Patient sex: M
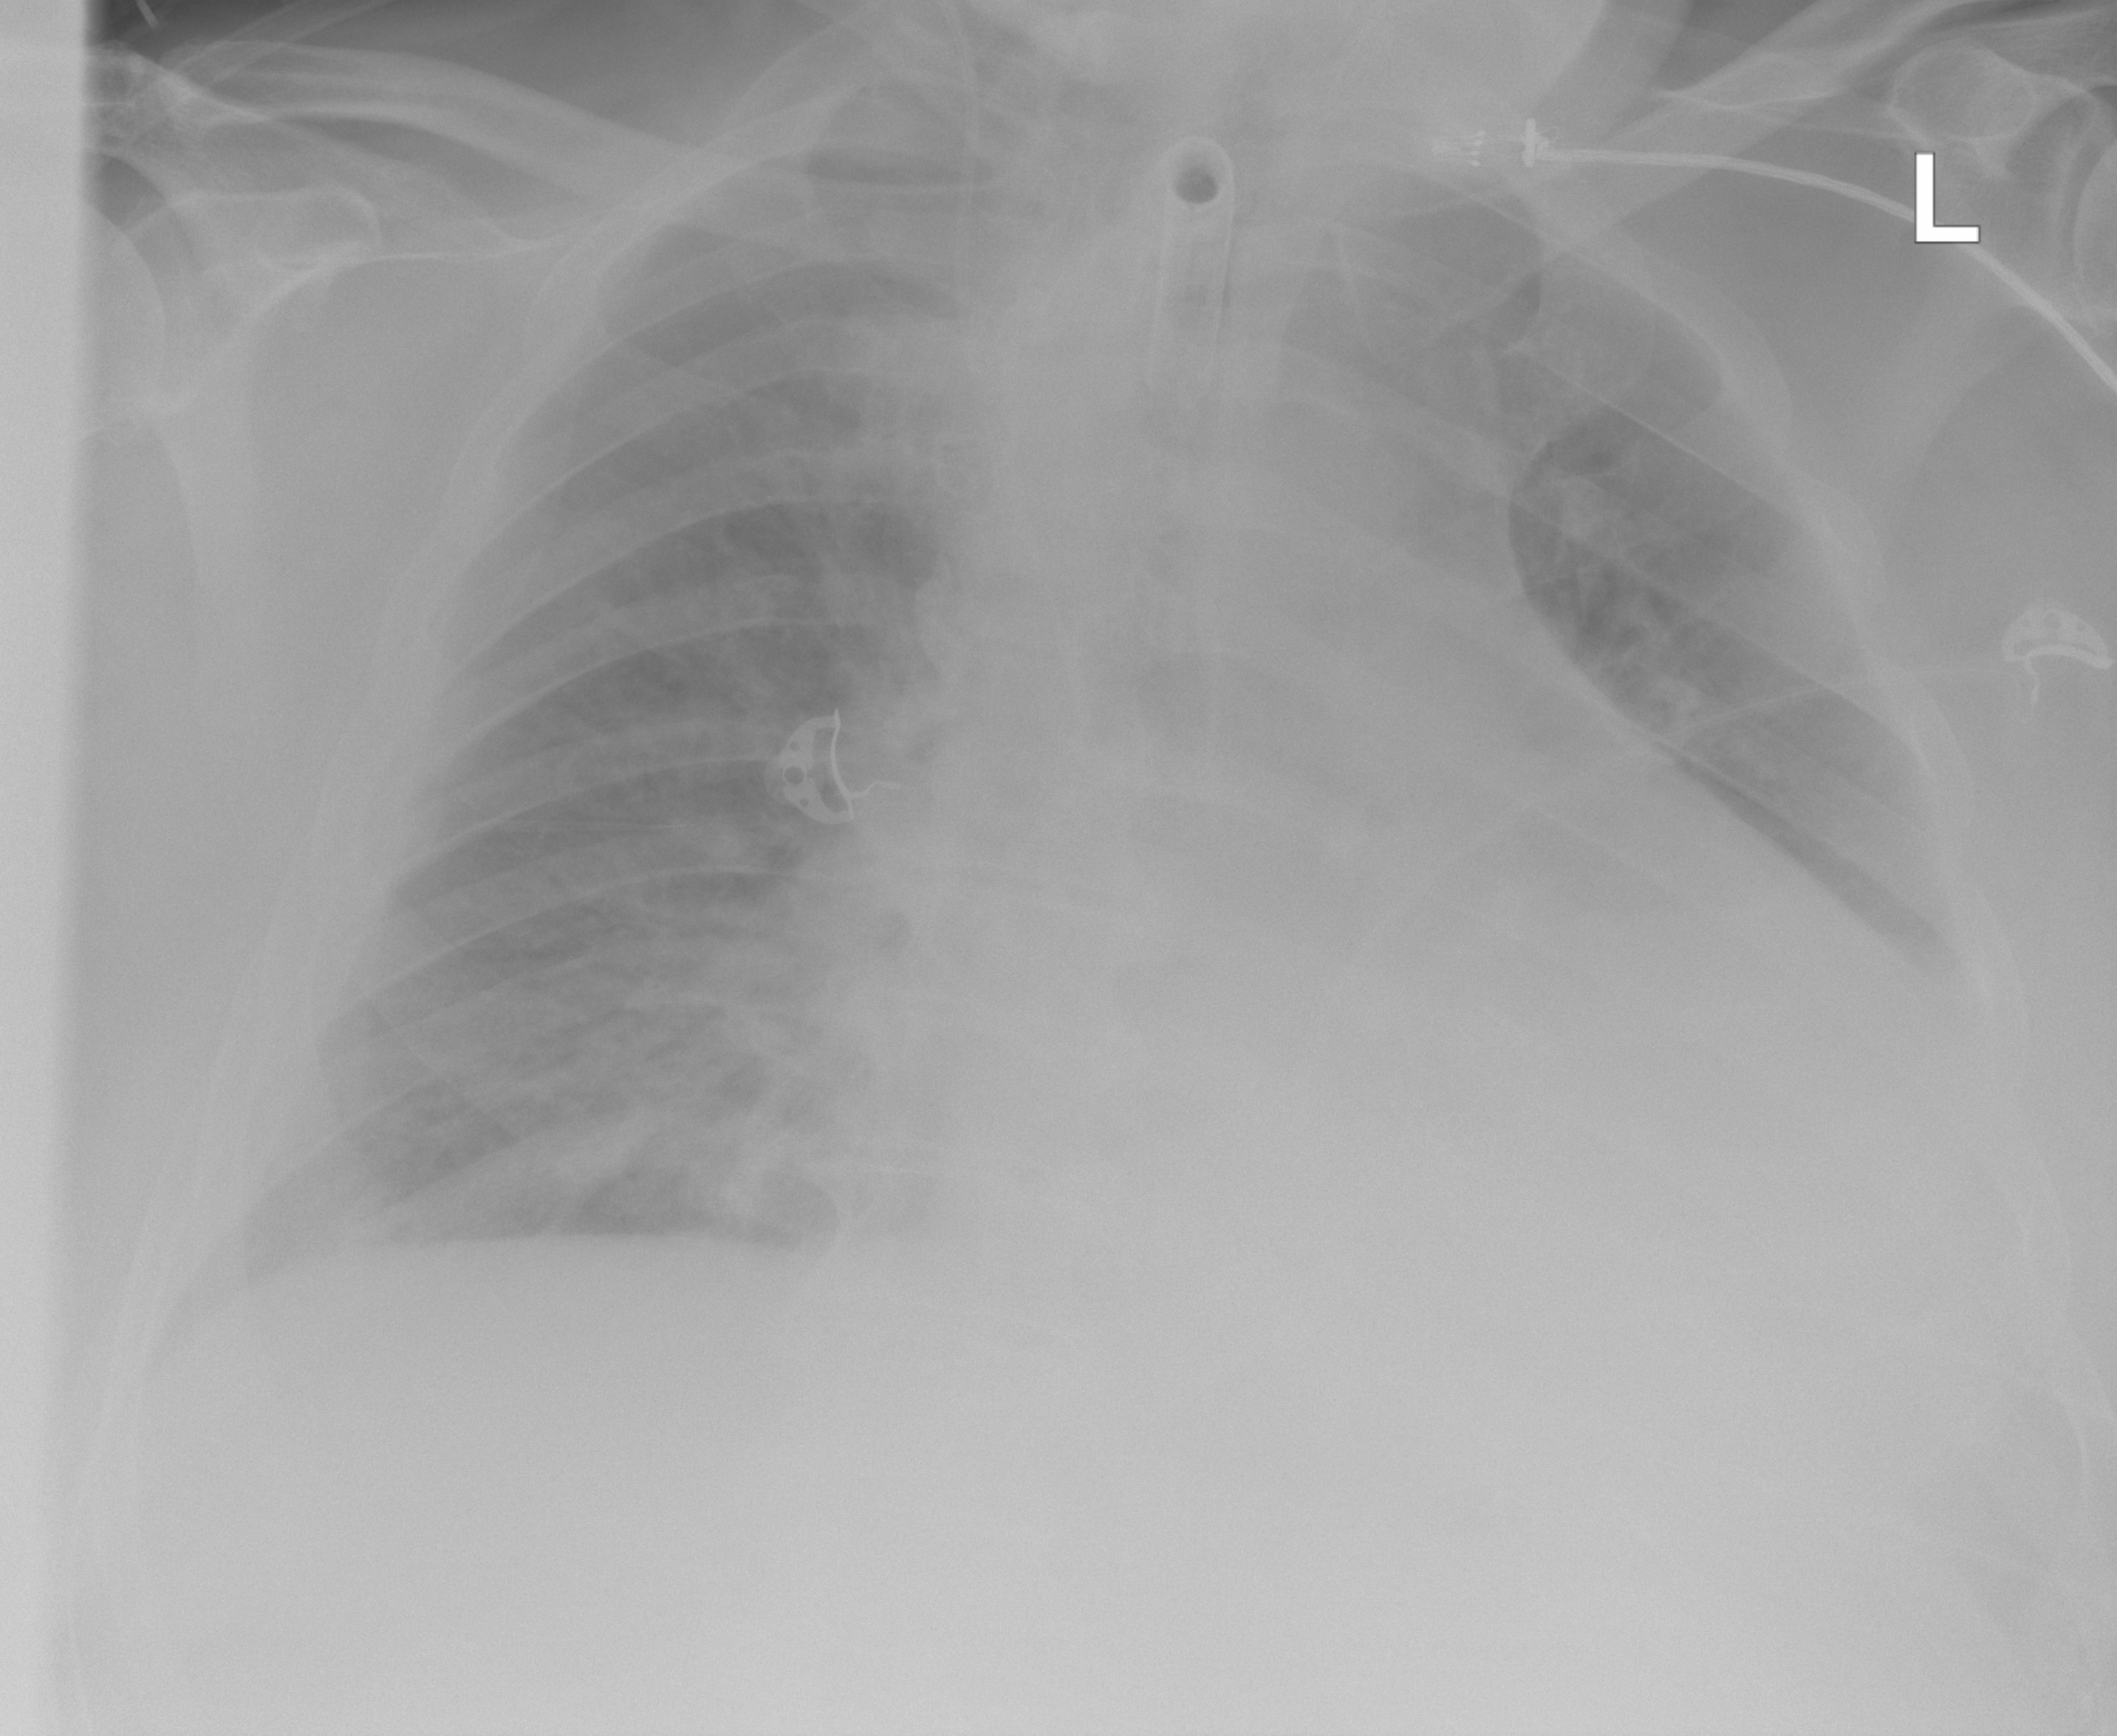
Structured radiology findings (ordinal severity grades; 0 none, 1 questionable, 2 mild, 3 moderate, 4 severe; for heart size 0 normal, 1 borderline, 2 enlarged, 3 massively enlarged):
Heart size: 2
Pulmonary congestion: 2
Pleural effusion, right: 0
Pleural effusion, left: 2
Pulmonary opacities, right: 1
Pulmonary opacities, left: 0
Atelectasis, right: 2
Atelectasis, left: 2